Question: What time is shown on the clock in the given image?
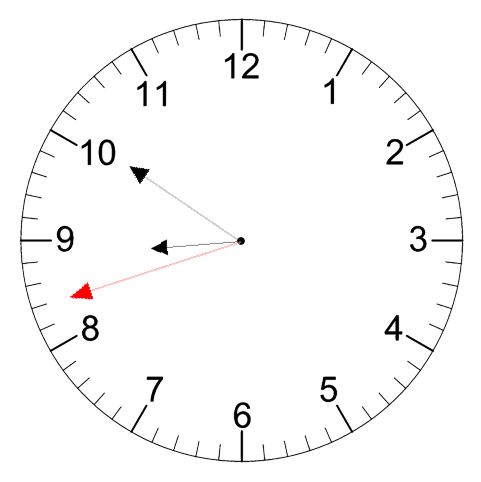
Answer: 08:50:42